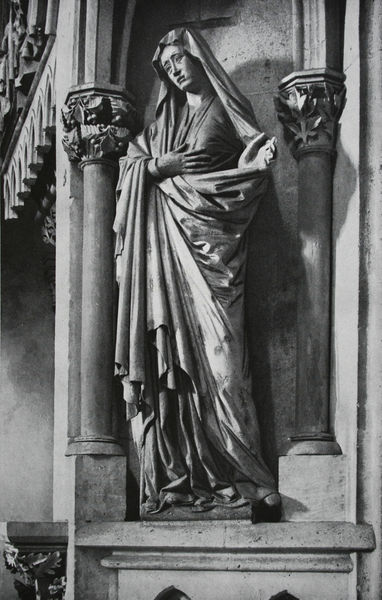
Titel: Westlettner, Maria
Standort: Naumburg (Saale)
Institution: Dom
Schlagwörter: blätter, gott, hand, kopf, umhang, weiß, frau, geste, grau, marmor, schwarz, säule, säulen, schleier, tuch, alt, bibel, falten, gesicht, sockel, stehen, stein, trauer, hände, kirche, figur, gewand, mantel, mutter, blatt, gotik, traurig, skulptur, statue, empore, faltenwurf, kontrapost, plastik, foto, nische, arkade, dom, kapitelle, kapitell, photo, efeu, jesus, heilige, basis, spielbein, standbein, maria, madonna, mutter gottes, tunika, sakral, tränen, schleif, kapitel, bildhauer, niche, spätgotik, statur, naumburg, gemeiselt, uta, kolonna, sátgotik